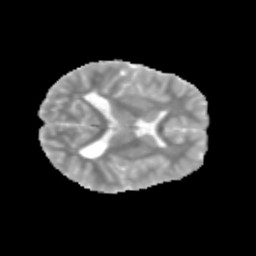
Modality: MD
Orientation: axial
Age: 10
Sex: male
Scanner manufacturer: siemens
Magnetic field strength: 3 T
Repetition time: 3.8 s
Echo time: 0.07 s